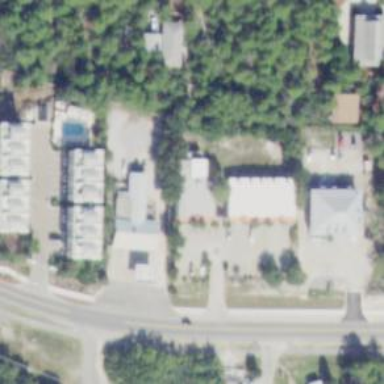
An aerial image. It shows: Convenience shop.